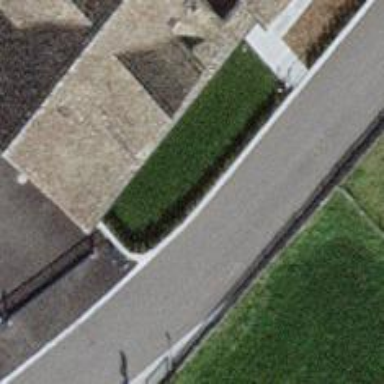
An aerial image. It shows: Residential road with asphalt surface and no sidewalk.